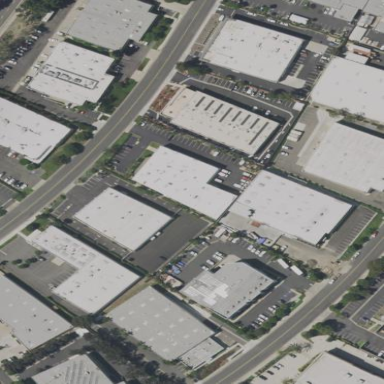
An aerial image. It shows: Commercial area.